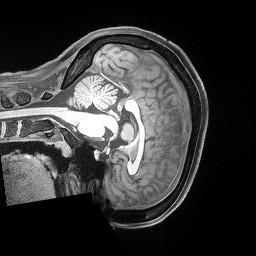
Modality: T1w
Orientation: sagittal
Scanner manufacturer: siemens
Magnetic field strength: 3 T
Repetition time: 2.53 s
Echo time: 0.00169 s